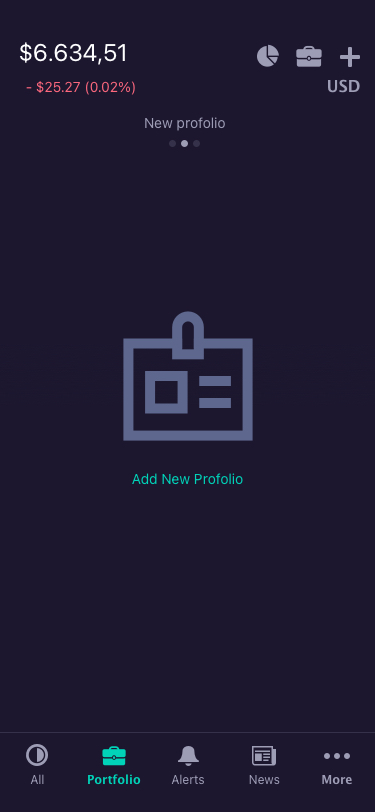
Text in this UI design:
$6.634,51
- $25.27 (0.02%)
New profolio
All
Portfolio
Alerts
News
More
USD
Add New Profolio